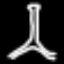
Label: The Eiffel Tower